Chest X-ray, PA view. Patient: 28 years old, sex F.
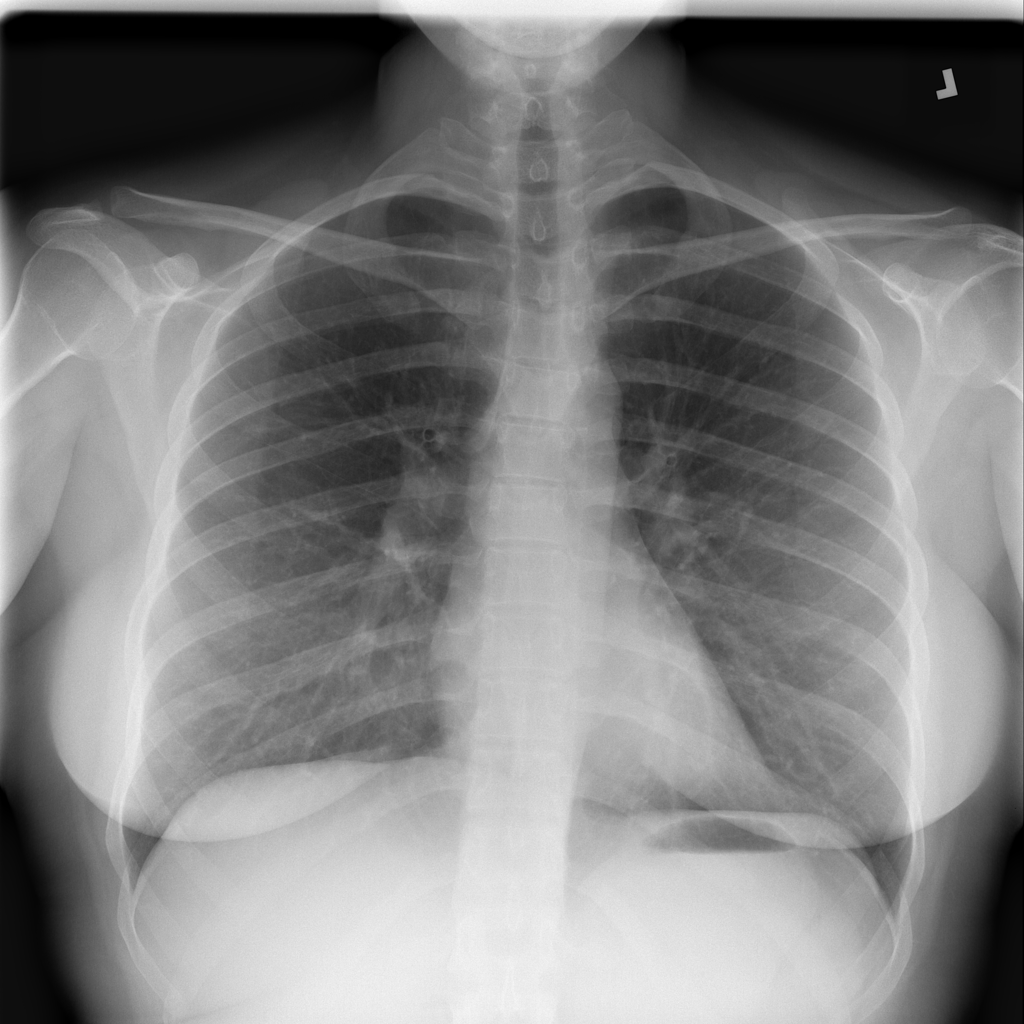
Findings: No Finding